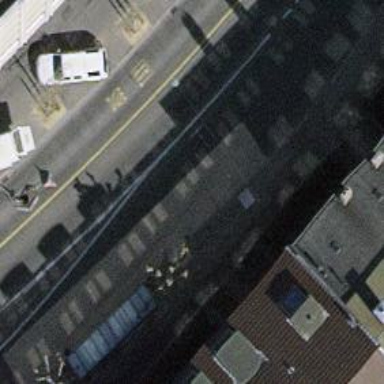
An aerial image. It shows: Secondary road with asphalt surface. There are sidewalks on both sides and designated bus lane on the right.